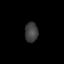
Tissue: lung
Cell type: Endothelial cells
Senescence score: 0.2316
Nuclear area (px): 255
Mean DAPI intensity: 63.875